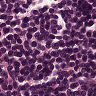
Metastatic tissue present: no